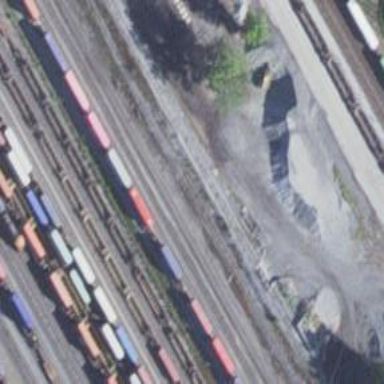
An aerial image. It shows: Railway yard.